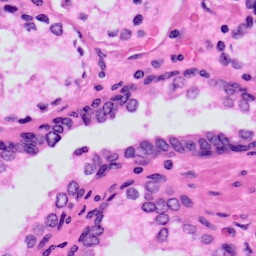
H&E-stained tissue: Prostate